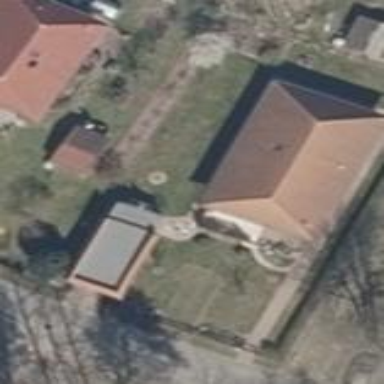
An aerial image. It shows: Detached building with hipped roof.